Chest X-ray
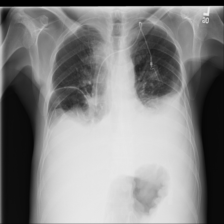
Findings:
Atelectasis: negative
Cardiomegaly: negative
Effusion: positive
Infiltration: negative
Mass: positive
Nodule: positive
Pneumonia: negative
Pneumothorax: negative
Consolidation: positive
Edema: negative
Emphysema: negative
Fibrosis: negative
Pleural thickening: positive
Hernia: negative